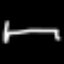
Label: bed